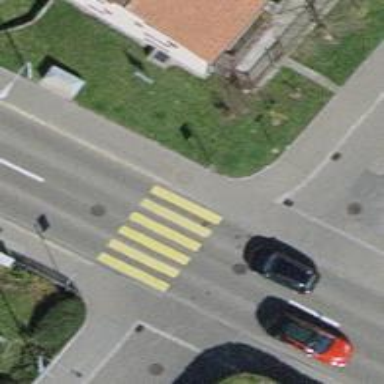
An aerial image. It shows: Marked road crossing.